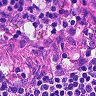
Metastatic tissue present: no